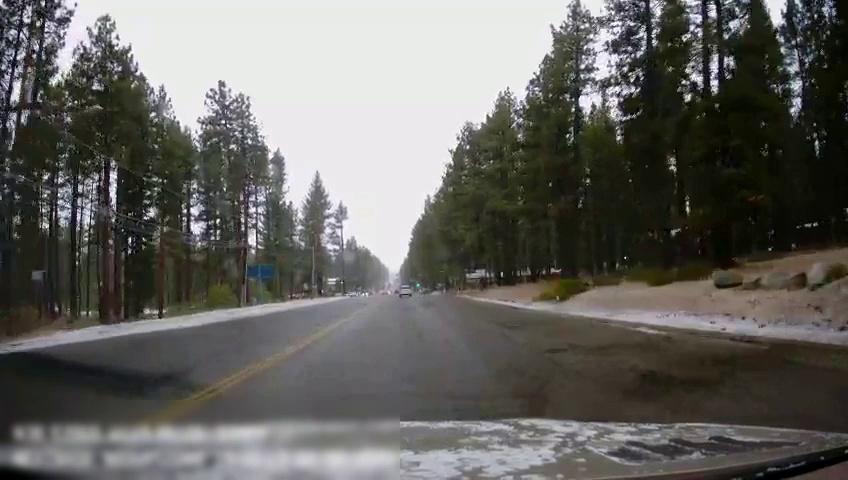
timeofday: Day
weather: Snowy
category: Drivable Space
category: Vehicles | Van
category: Lanes | Current Lane
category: Traffic | Signs